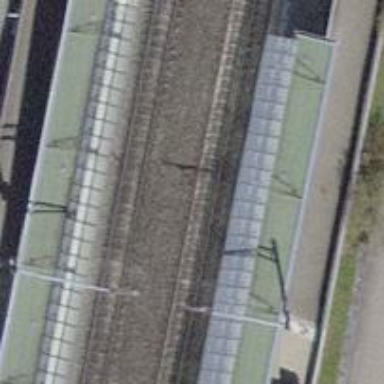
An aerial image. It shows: Public transport station located at railway halt.